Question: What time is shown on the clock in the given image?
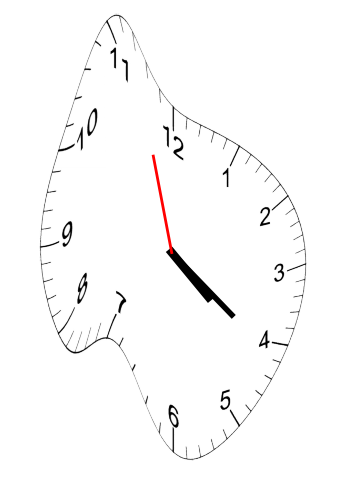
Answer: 04:20:57